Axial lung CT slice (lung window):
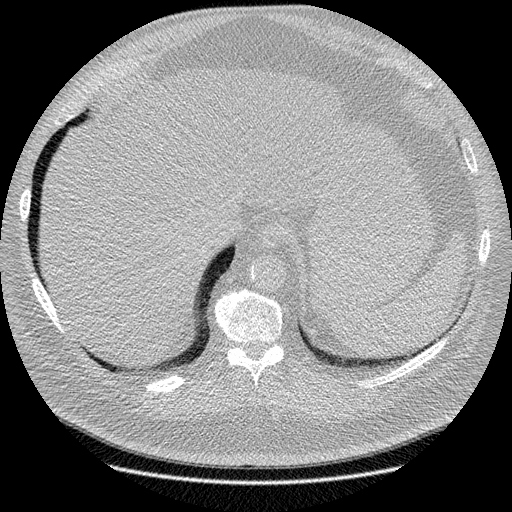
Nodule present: no